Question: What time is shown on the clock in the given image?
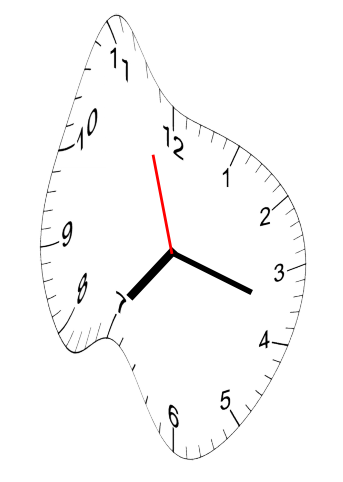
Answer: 07:17:57